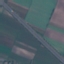
Land use / land cover class: Highway